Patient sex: M
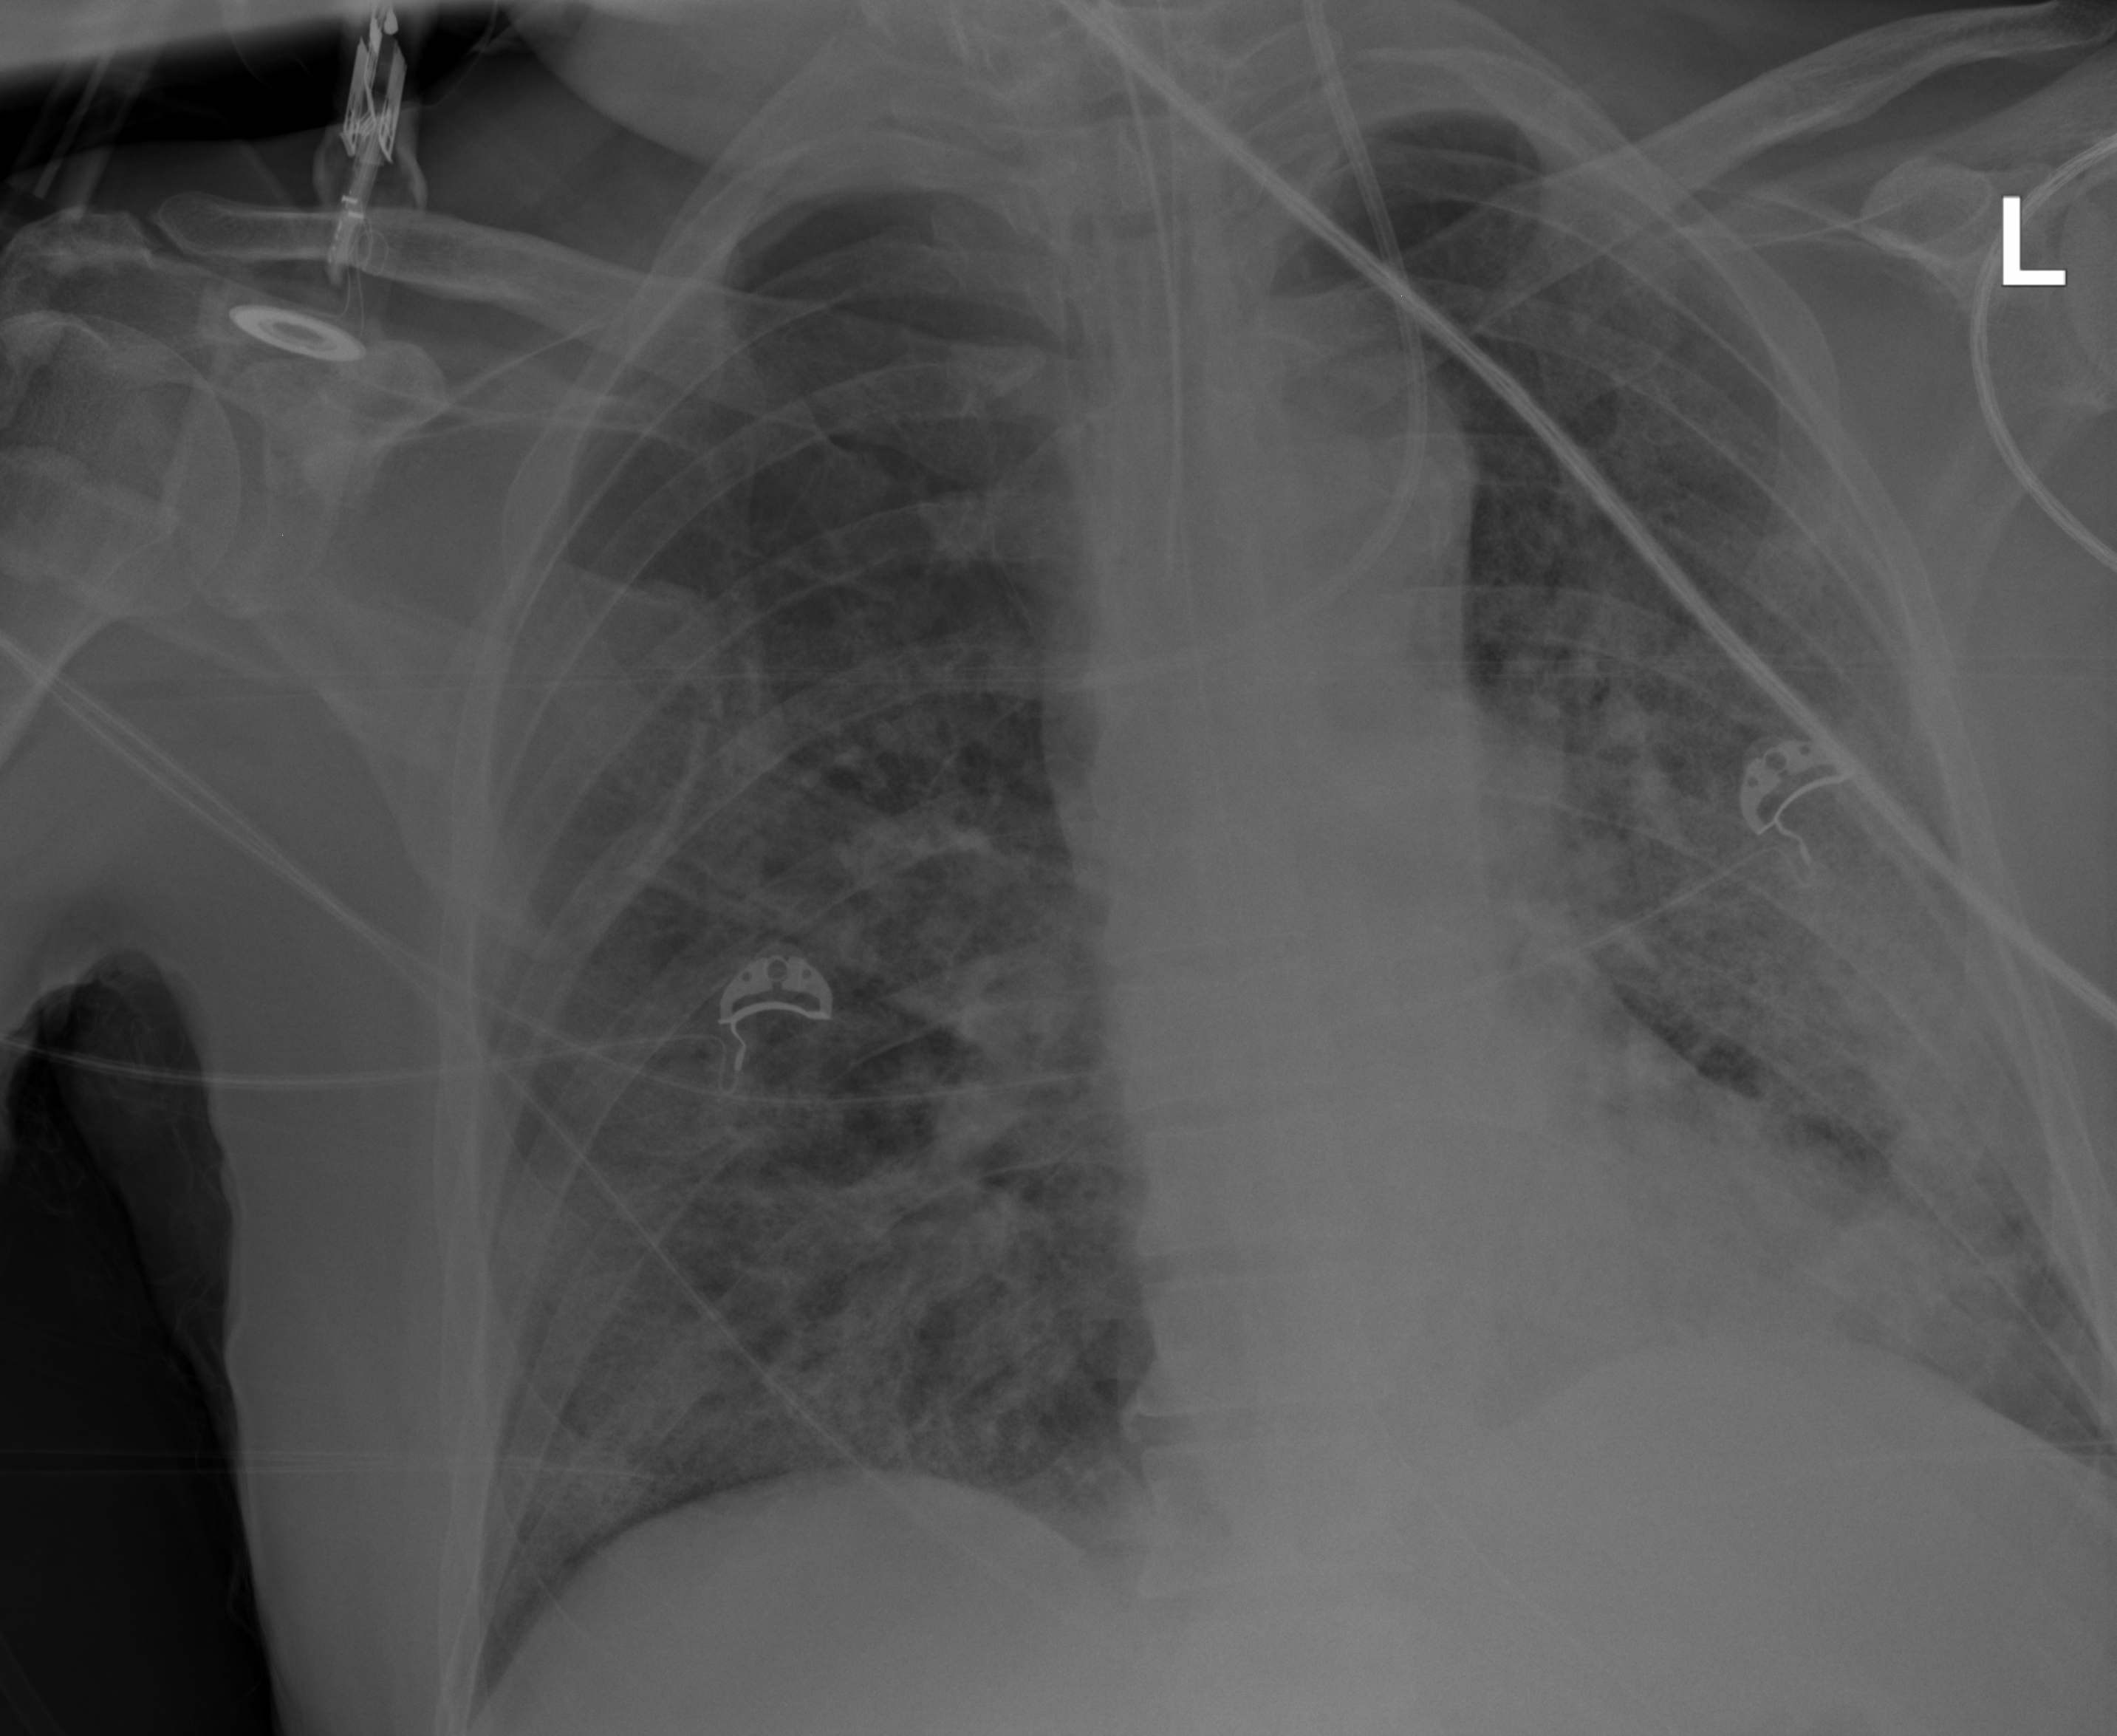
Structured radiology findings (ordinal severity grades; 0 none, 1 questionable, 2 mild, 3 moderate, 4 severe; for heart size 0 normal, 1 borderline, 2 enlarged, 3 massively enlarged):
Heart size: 0
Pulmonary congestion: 2
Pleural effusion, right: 0
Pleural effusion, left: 0
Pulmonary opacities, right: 3
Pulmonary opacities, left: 4
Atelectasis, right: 2
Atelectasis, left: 2